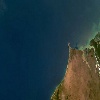
Label: water